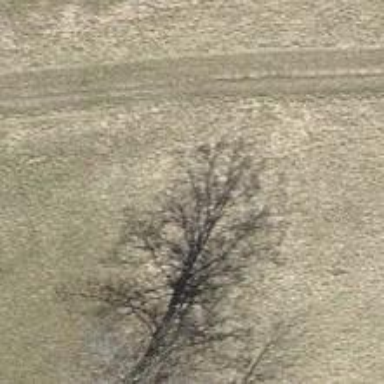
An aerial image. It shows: Grass path.